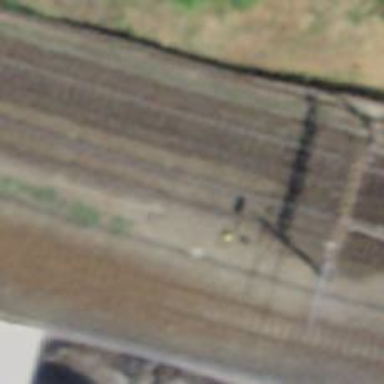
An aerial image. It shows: Railway switch.